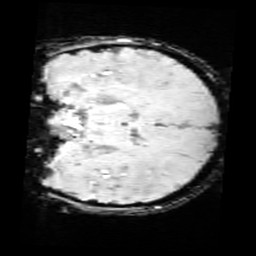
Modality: SWI
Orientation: coronal
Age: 11
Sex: female
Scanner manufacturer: siemens
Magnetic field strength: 3 T
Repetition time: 0.027 s
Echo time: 0.02 s